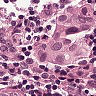
Metastatic tissue present: yes